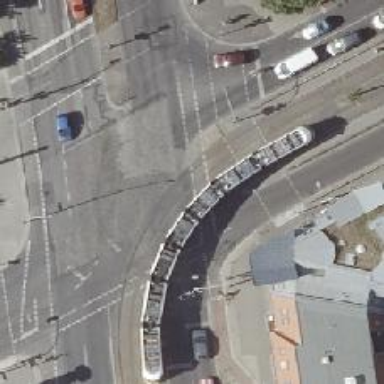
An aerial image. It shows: Tram crossing with traffic signals.